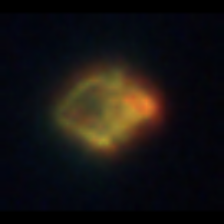
Taxon: Heterocapsa
Group: Dinoflagellates